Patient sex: F
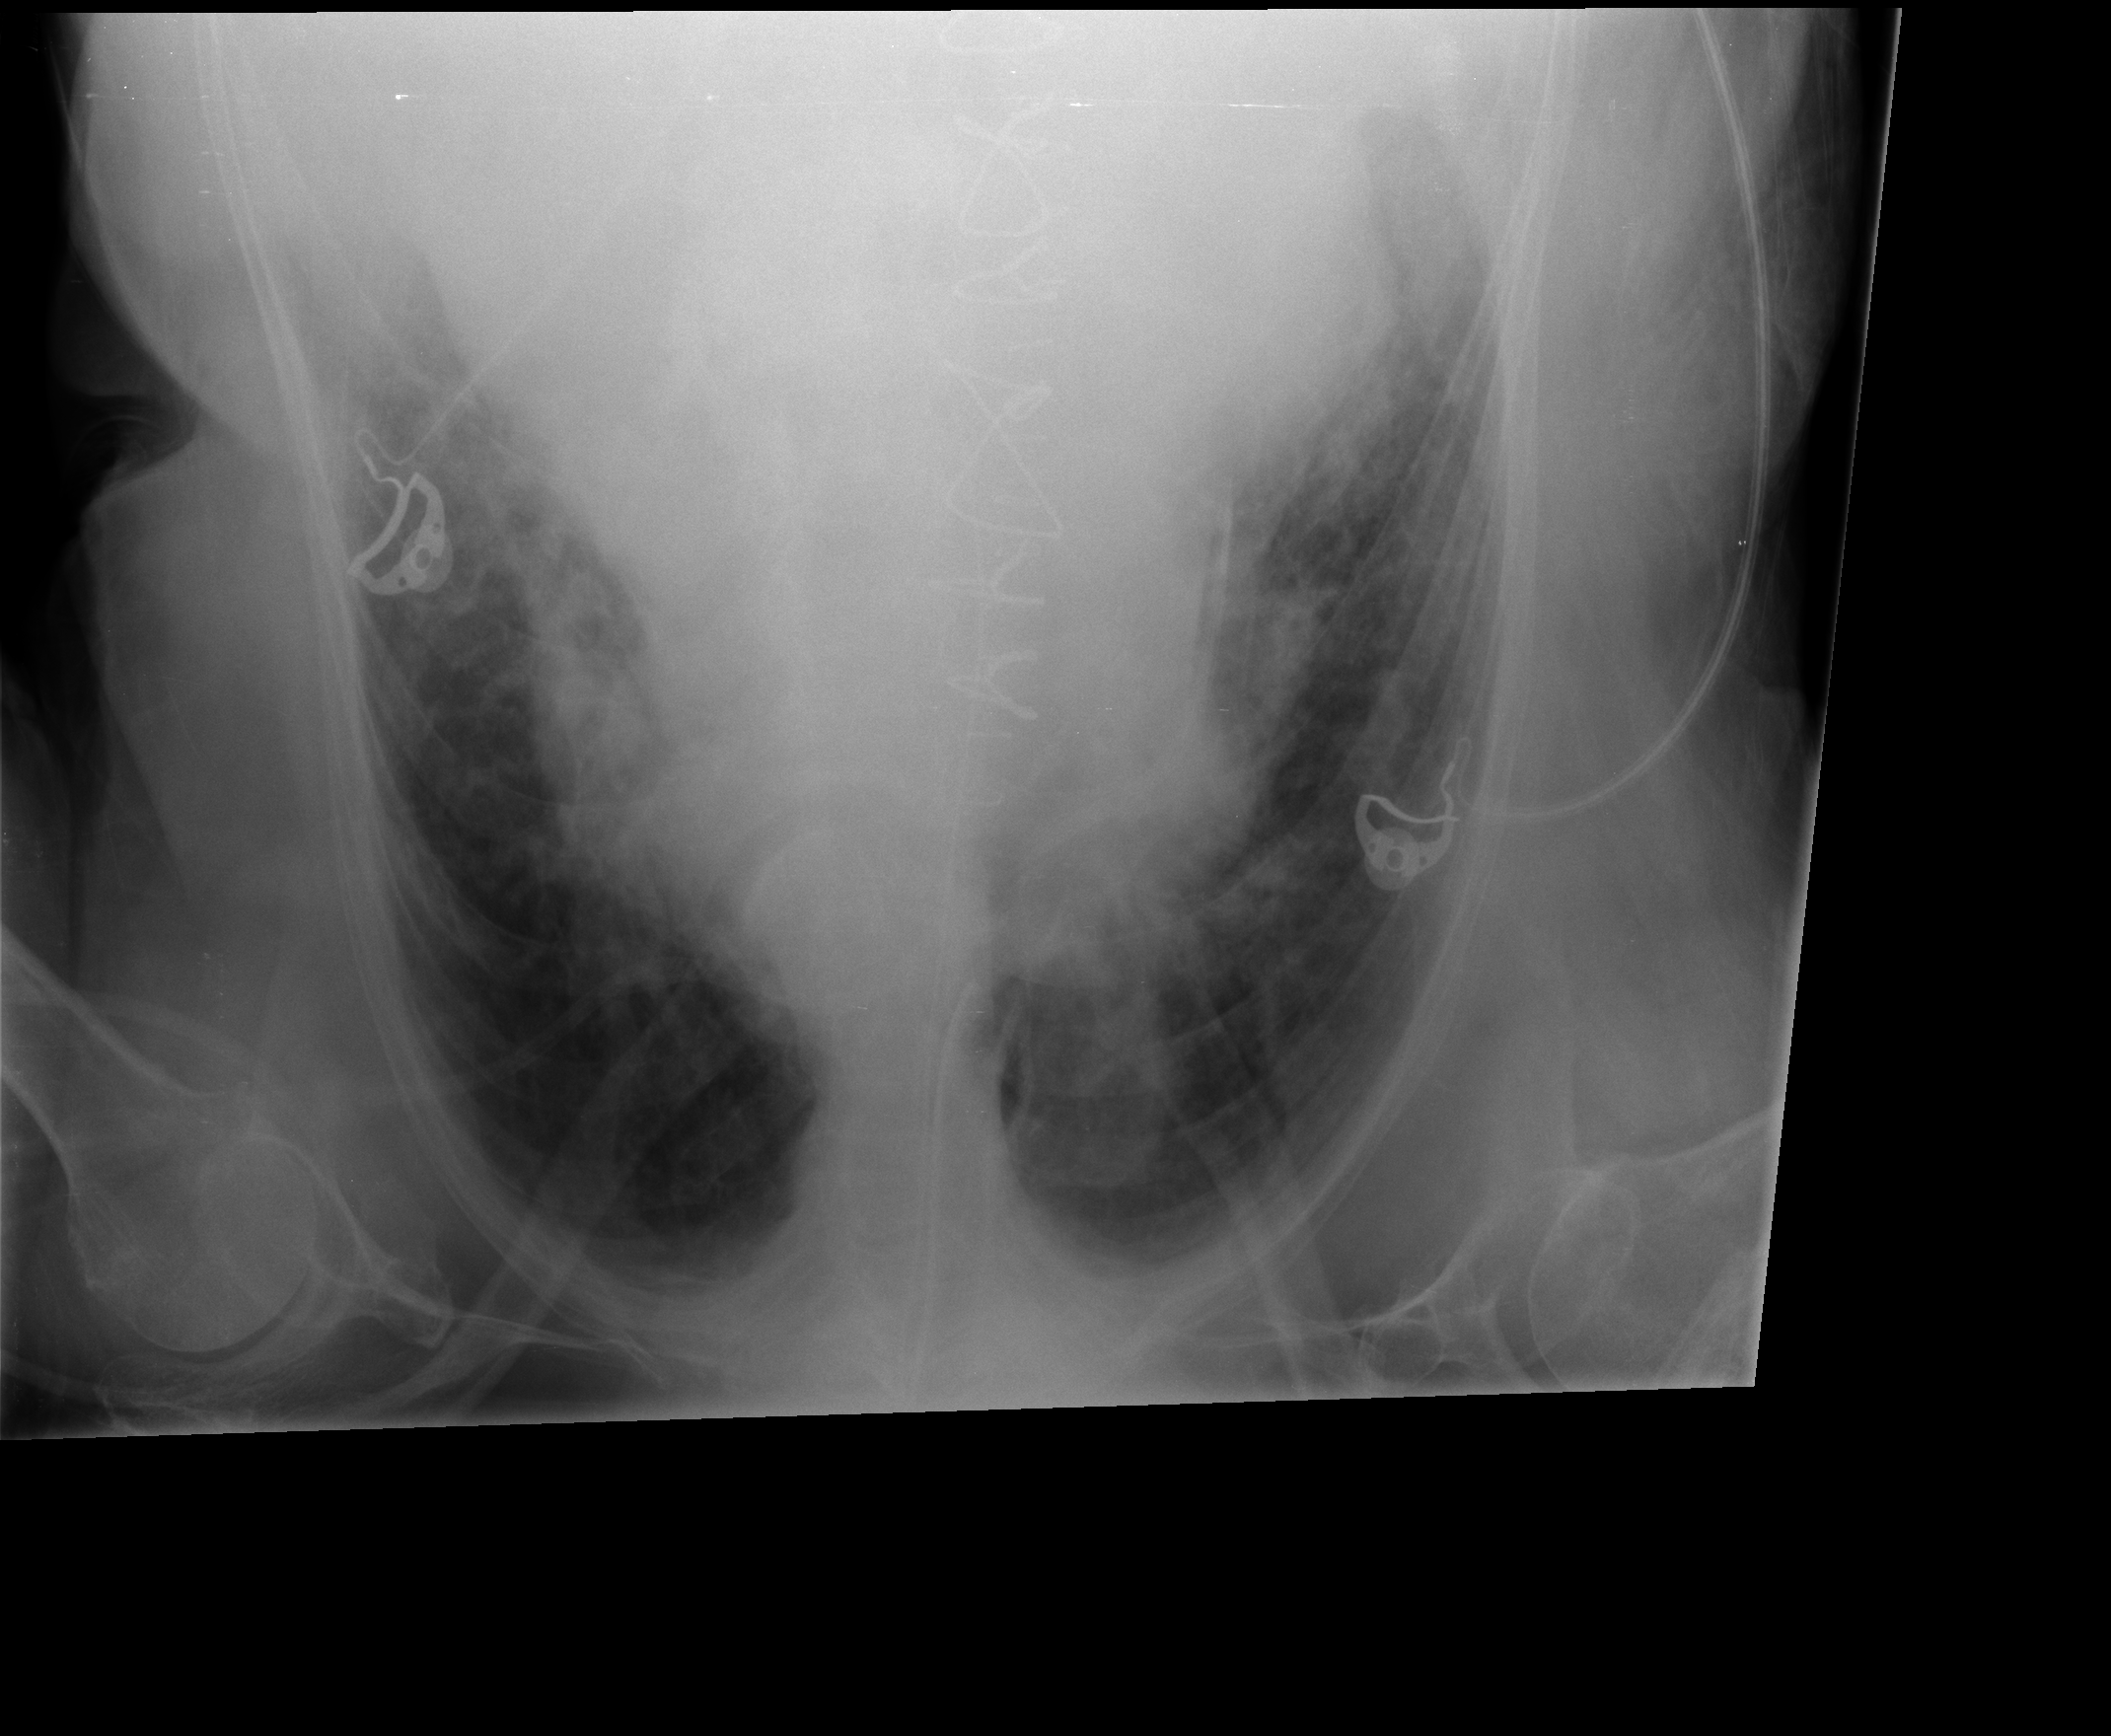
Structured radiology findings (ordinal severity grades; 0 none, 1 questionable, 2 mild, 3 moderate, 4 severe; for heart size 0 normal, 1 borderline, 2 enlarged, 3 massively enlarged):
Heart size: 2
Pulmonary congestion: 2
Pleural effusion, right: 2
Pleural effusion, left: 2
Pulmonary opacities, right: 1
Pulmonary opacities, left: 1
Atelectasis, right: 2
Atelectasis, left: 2